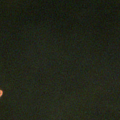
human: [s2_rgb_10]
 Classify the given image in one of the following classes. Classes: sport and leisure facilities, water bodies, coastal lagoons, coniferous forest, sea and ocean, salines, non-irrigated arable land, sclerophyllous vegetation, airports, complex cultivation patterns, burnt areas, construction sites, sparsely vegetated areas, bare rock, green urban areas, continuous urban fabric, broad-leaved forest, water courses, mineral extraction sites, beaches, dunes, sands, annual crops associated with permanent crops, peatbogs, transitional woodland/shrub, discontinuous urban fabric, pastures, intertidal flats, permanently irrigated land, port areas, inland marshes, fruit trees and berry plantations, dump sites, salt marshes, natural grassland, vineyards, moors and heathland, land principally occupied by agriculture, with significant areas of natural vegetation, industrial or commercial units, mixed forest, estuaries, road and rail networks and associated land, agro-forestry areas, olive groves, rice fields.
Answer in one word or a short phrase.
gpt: water bodies